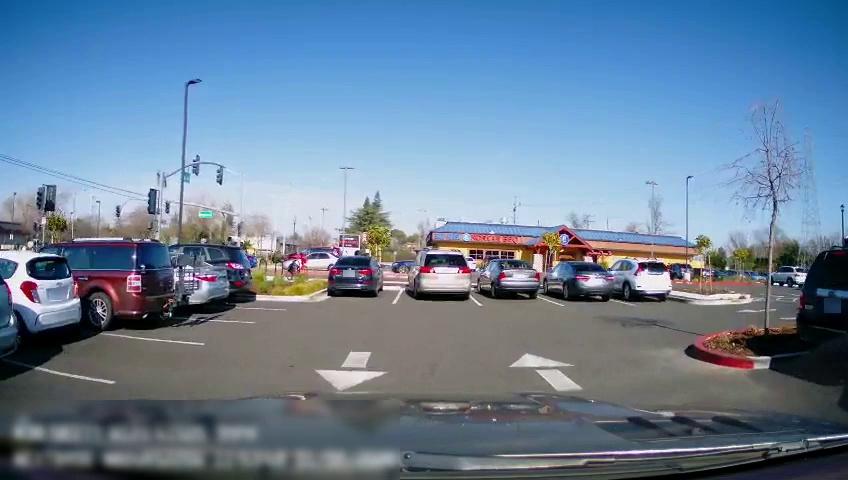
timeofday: Day
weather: Sunny
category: Drivable Space
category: Vehicles | SUV
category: Vehicles | SUV
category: Drivable Space
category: Vehicles | Car
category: Vehicles | Car
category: Vehicles | SUV
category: Vehicles | Car
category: Vehicles | Car
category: Vehicles | Car
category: Vehicles | SUV
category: Vehicles | Car
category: Vehicles | Car
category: Vehicles | SUV
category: Vehicles | Car
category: Vehicles | SUV
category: Vehicles | Car
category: Vehicles | SUV
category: Vehicles | SUV
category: Vehicles | Car
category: Vehicles | SUV
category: Traffic | Lights
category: Traffic | Signs
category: Traffic | Lights
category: Traffic | Signs
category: Traffic | Lights
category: Traffic | Lights
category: Traffic | Lights
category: Traffic | Lights
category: Traffic | Lights